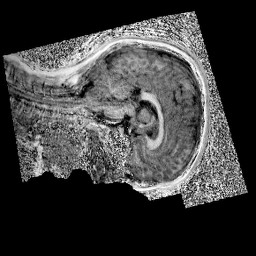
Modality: UNIT1
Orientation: sagittal
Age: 10
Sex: female
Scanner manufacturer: siemens
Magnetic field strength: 3 T
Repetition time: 4 s
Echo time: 0.00299 s